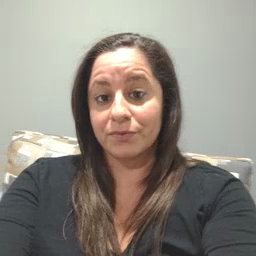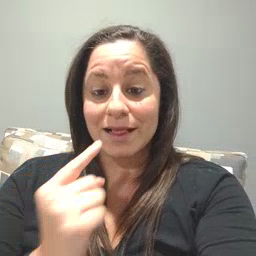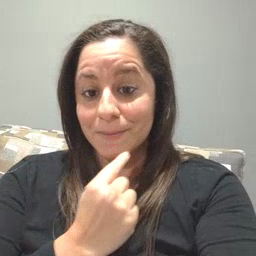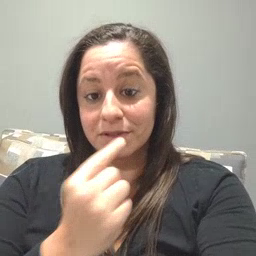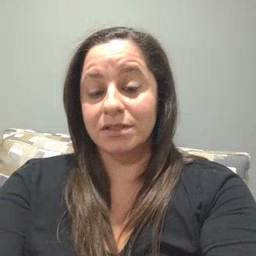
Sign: lips